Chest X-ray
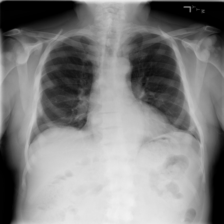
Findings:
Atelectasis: negative
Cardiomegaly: negative
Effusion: negative
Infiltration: negative
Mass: negative
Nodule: negative
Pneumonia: negative
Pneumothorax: negative
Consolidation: negative
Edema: negative
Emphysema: negative
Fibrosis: negative
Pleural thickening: negative
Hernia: negative